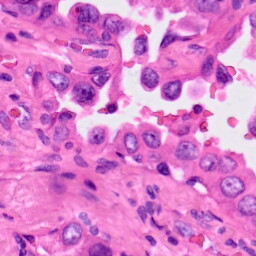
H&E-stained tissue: Lung